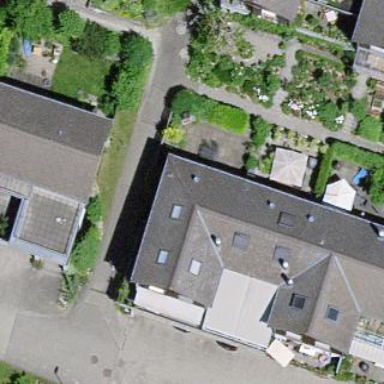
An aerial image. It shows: Residential building.